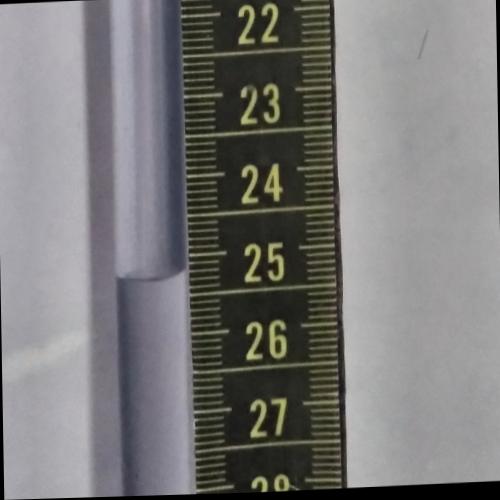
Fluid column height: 25.2 cm